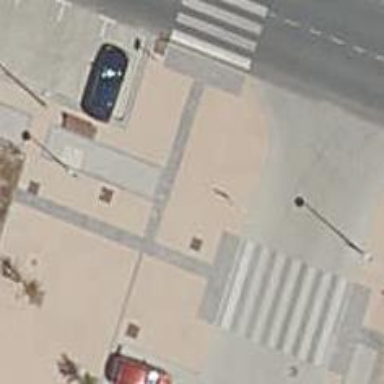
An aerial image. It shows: Paved footway.